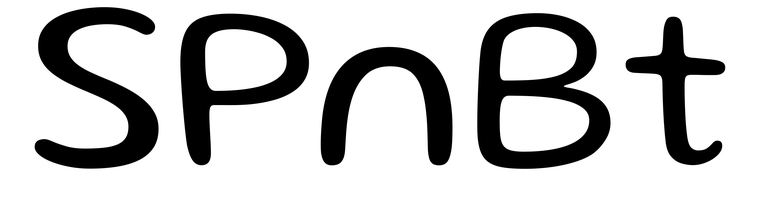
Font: Gluten_Light